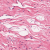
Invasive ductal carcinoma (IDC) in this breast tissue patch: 0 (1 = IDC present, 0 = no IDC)